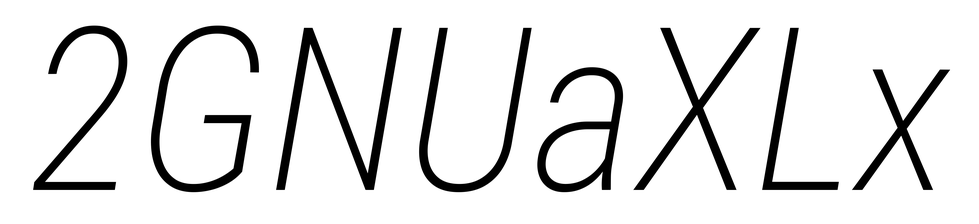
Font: Roboto-Italic_Condensed_ExtraLight_Italic